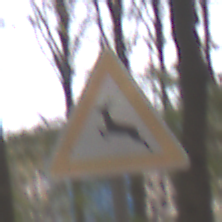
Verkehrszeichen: WildwechselRechts
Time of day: Midday
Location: Outdoor (Nature)
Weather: Overcast
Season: NotSpecified
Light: Natural